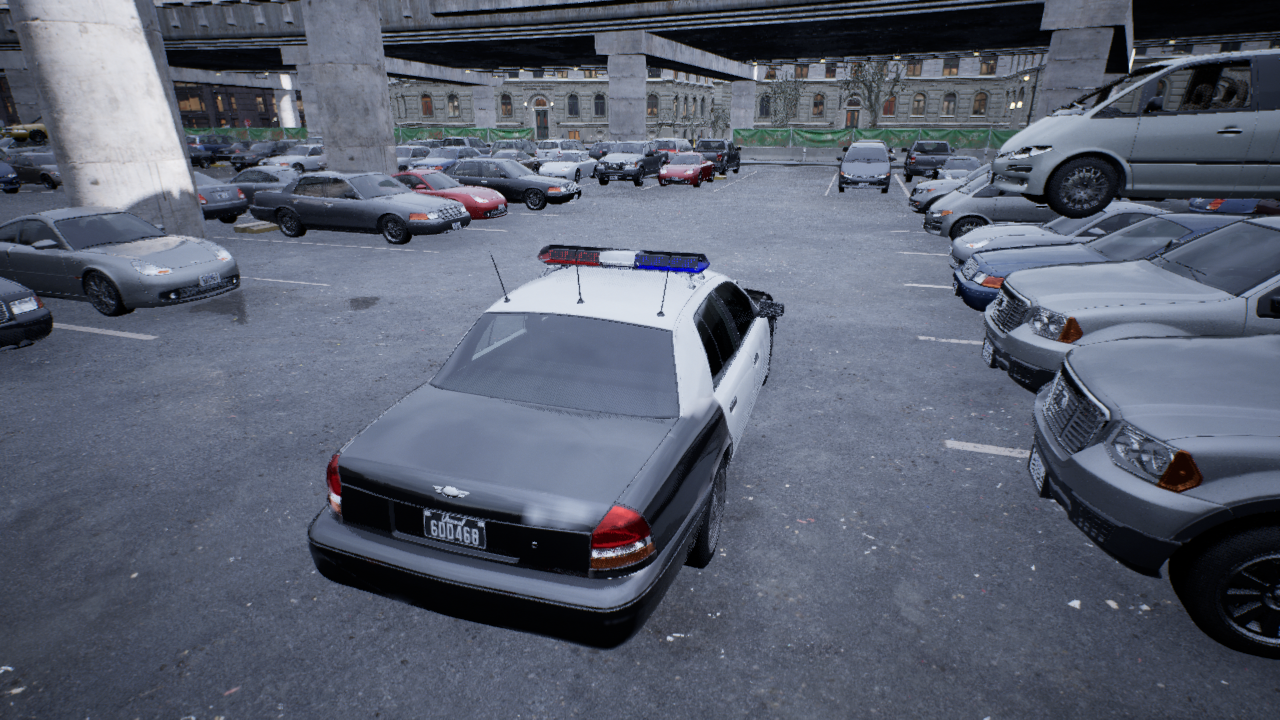
Venue: arterial
Lighting: overcast
Vehicle rig: sedan